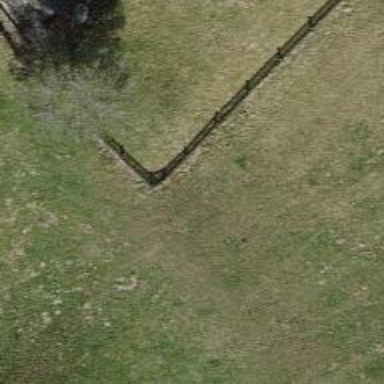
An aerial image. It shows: Fence.